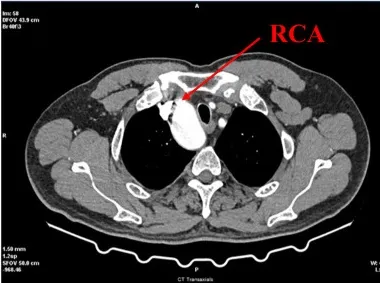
Preoperative 3D-CT reconstruction. Shows the opening of the right common carotid artery.
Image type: radiology (ct)